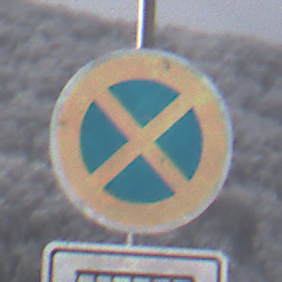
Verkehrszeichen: AbsolutesHalteverbot
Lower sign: HinweisDurchSinnbild13
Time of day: MorningAfternoon
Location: Outdoor (Nature)
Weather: PartlyCloudy
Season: Winter
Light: Natural